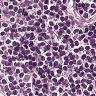
Metastatic tissue present: no